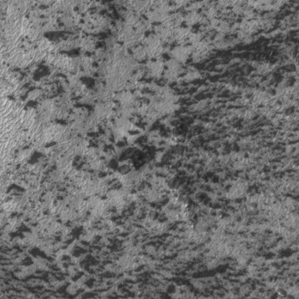
Label: frost